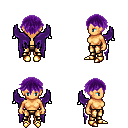
a pixel art fantasy rpg character, female body template, human, tanned skin, purple wings, gold greaves, purple short bangs hairstyle, gold boots, four views (front, back, left, right), 2x2 character sprite sheet, small pixel art, hard edges, no anti-aliasing